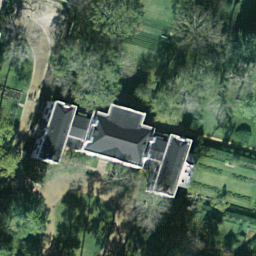
Label: residential